Question: I am working on an inventory software in which I am placing order in my order panel, every thing is working absolutely fine, let me show you my database image:

and the code I used to enter data in DB is :
'''
string sql = "";
int ProductQuantity = 0;
string ProductCode = "";
int ProductPrice = 0;
int totalPrice = 0;
string customerName;
for (int i = 0; i < lvProductInfo.Items.Count; i++)
{
ProductCode = Convert.ToString(lvProductInfo.Items[i].SubItems[1].Text);
ProductQuantity = Convert.ToInt32(lvProductInfo.Items[i].SubItems[2].Text);
ProductPrice = Convert.ToInt32(lvProductInfo.Items[i].SubItems[3].Text);
totalPrice = Convert.ToInt32(lvProductInfo.Items[i].SubItems[4].Text);
customerName = lvProductInfo.Items[i].SubItems[5].Text;
sql = "";
sql = "INSERT INTO PurchaseLog (ProductCode,ProductQuantity,ProductPrice,TotalPrice,CustomerName)"
+ " VALUES ('" + ProductCode + "','" + ProductQuantity + "','" + ProductPrice + "','" + totalPrice + "','" + customerName + "')";
clsConnection clsCn = new clsConnection();
SqlConnection cn = null;
SqlCommand cmd = new SqlCommand();
clsCn.fnc_ConnectToDB(ref cn);
cmd.Connection = cn;
cmd.CommandText = sql;
cmd.ExecuteNonQuery();
}
'''
Now I want to add date and time also with all these data in my DB.
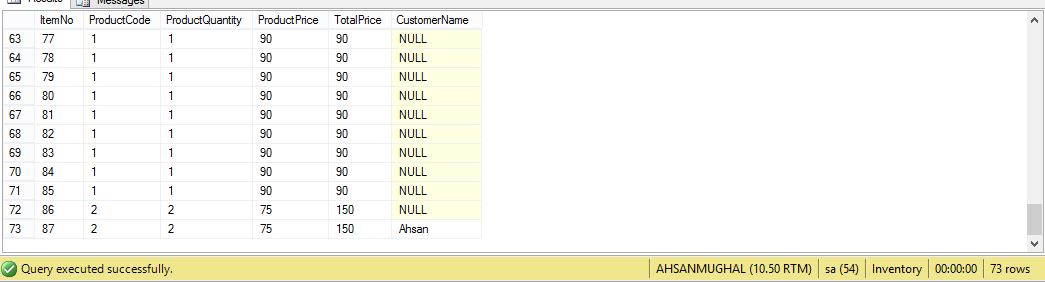
Answer: Define a 'DateTime' variable
'''
DateTime dateTime;
'''
If You want to insert Current Date & Time of your system(or server) then insert like that
'''
cmd.Parameter.AddWithValue("@DateTime",dateTime.Now);
'''
OR If You want to insert mannuly (use 'DateTimePicker' control) then insert as
'''
cmd.Parameter.AddWithValue("@DateTime",dateTimePicker1.Value);
'''